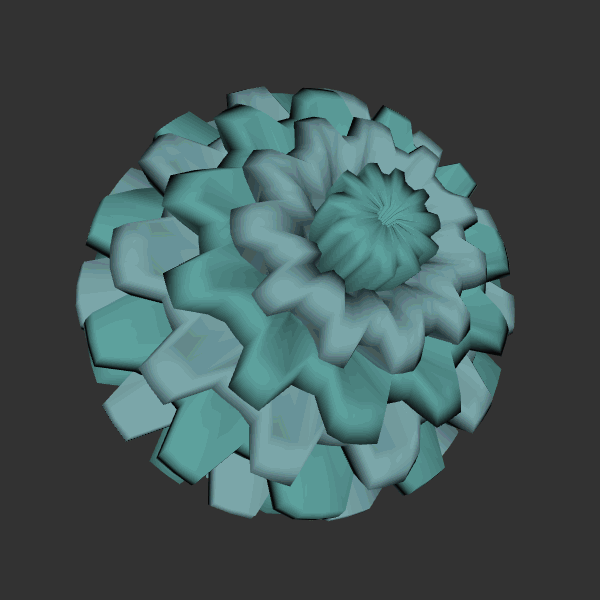
Background: dark